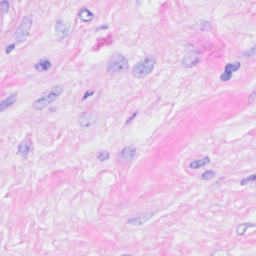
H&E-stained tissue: Breast